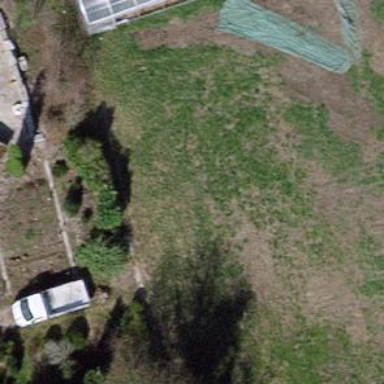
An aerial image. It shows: Greenhouse.